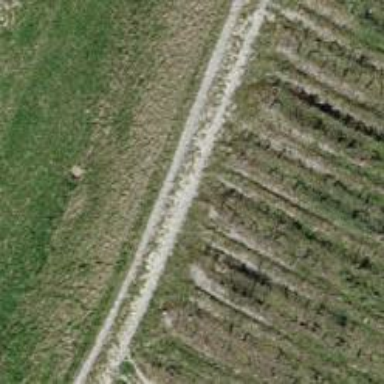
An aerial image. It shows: Track with ground surface of grade 3.